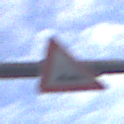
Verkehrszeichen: UnebeneFahrbahn
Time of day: MorningAfternoon
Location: Outdoor (Urban)
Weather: PartlyCloudy
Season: NotSpecified
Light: Natural